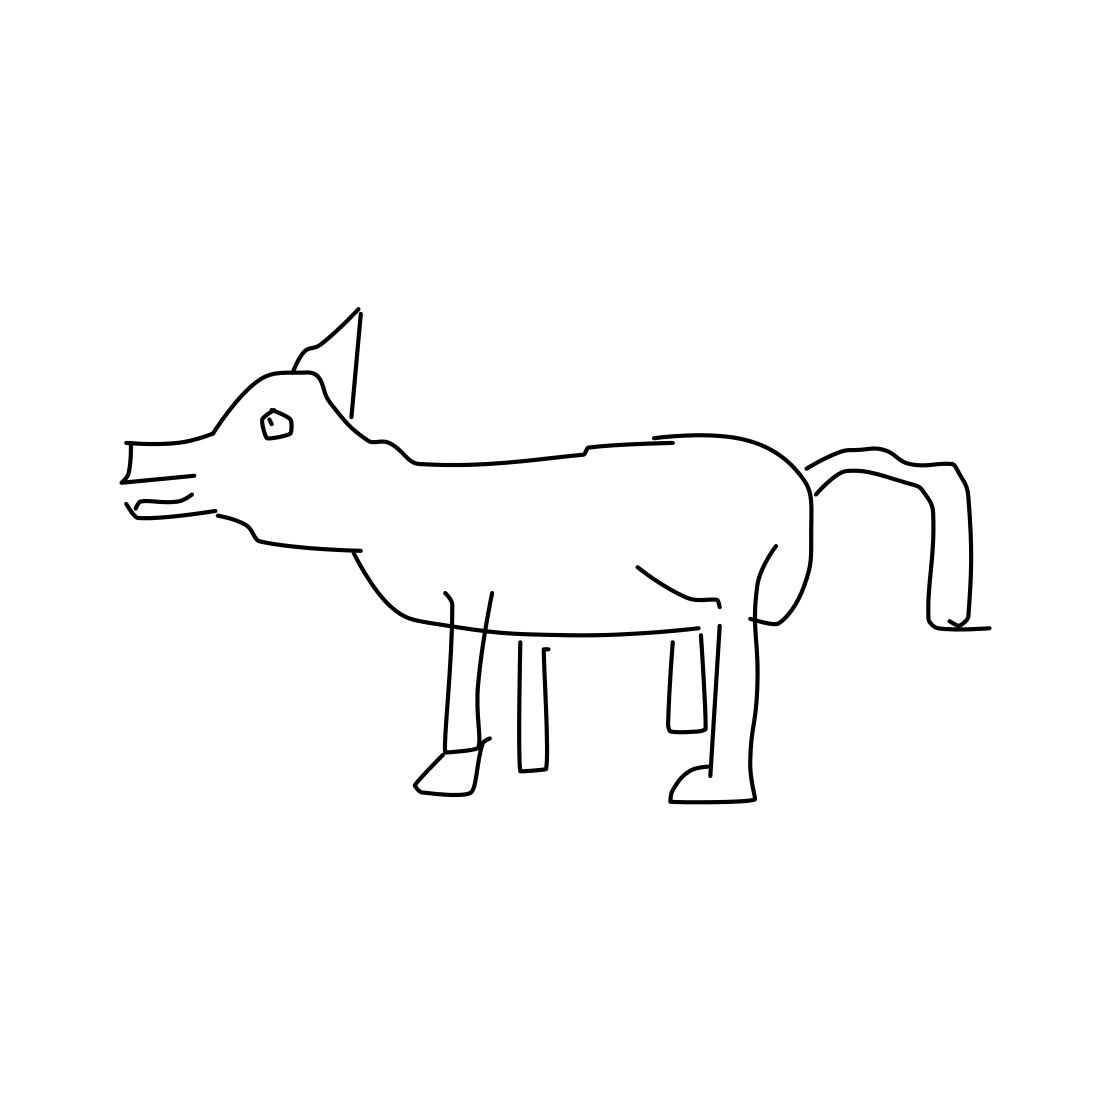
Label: dog